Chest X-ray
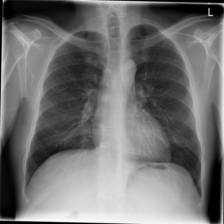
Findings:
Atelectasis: negative
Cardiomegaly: negative
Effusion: negative
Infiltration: negative
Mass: negative
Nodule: negative
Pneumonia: negative
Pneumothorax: negative
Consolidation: negative
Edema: negative
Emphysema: negative
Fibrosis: negative
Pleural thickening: negative
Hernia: negative